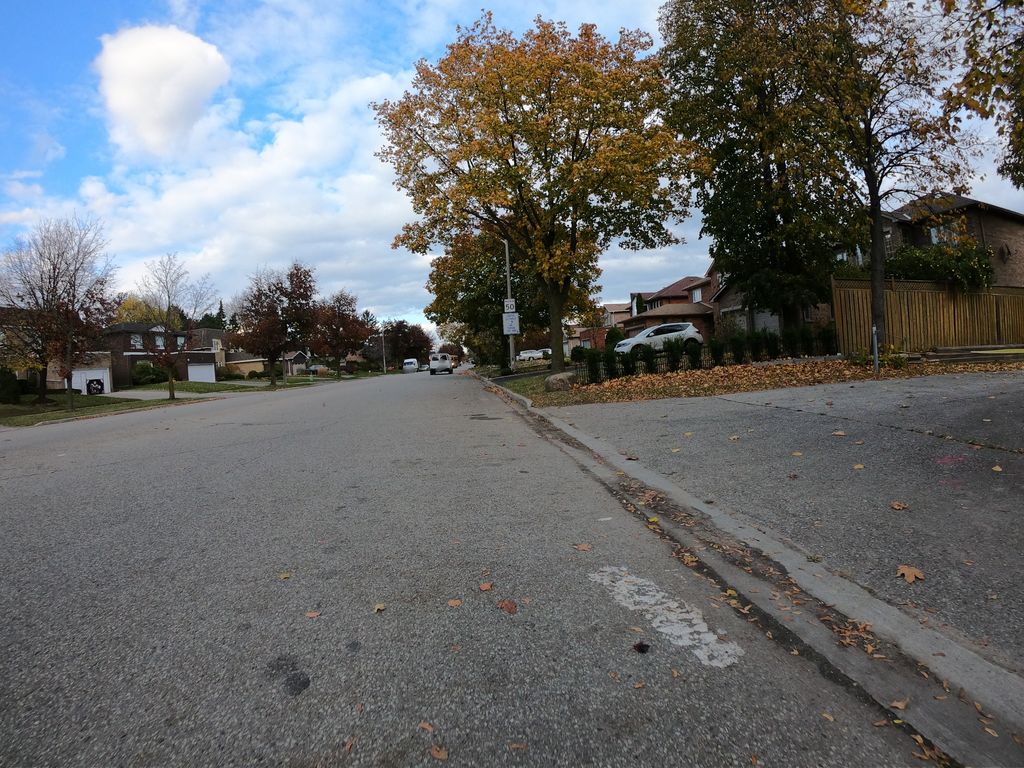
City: toronto